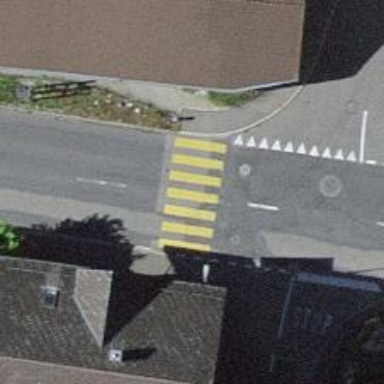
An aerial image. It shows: Zebra crossing on the road.